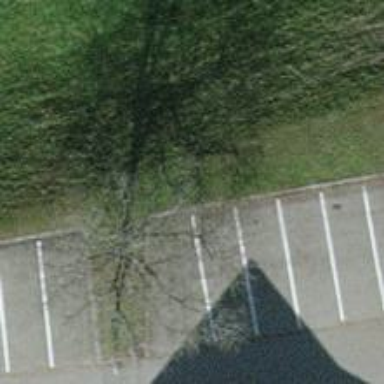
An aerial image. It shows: Broadleaved tree in natural setting.